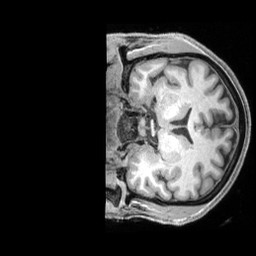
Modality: T1w
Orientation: coronal
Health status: healthy
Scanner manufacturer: siemens
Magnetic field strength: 3 T
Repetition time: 2.4 s
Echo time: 0.00201 s